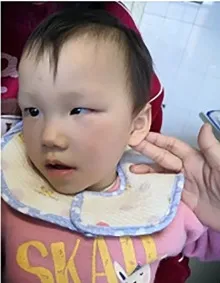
Craniofacial dysmorphism.
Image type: medical_photograph (other_medical_photograph)